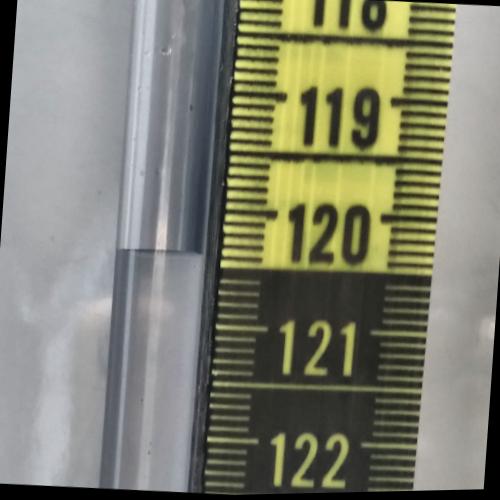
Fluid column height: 120.4 cm